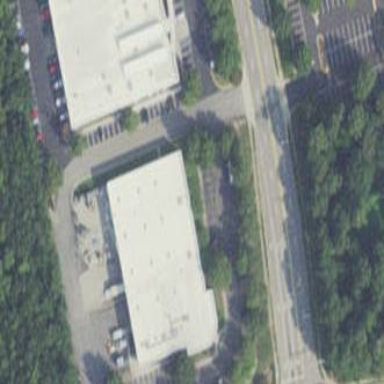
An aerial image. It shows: Building.